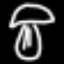
Label: mushroom